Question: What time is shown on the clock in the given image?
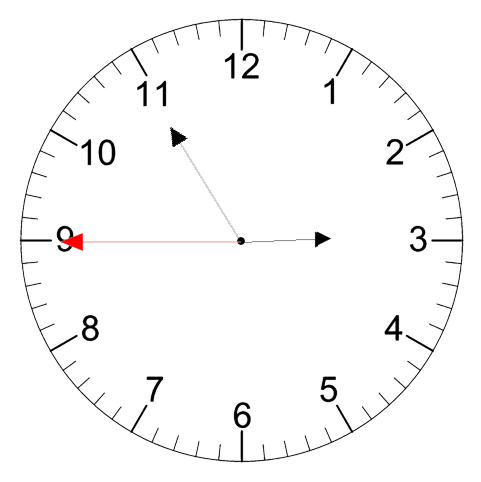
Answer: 02:54:45